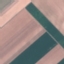
Land use / land cover: AnnualCrop